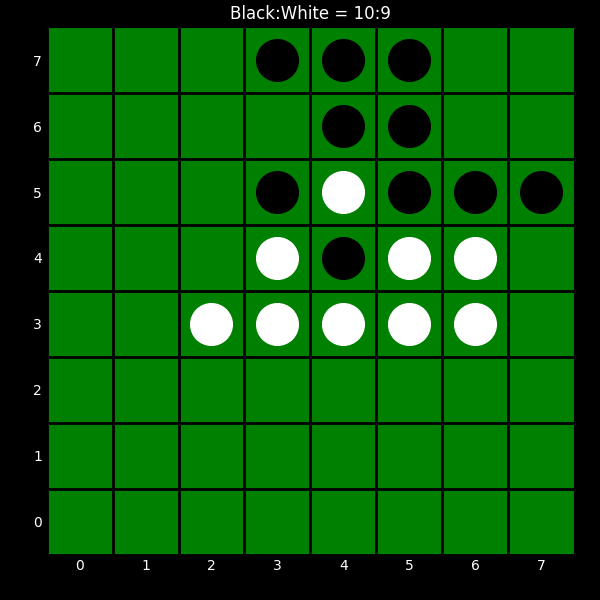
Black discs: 10
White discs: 9